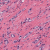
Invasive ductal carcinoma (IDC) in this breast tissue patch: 1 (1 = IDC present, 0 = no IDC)